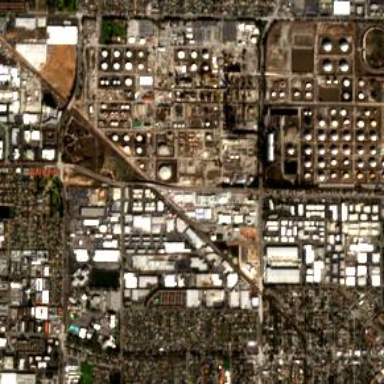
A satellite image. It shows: Industrial area with refinery.